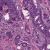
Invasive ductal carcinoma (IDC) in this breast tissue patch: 1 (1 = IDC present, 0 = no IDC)